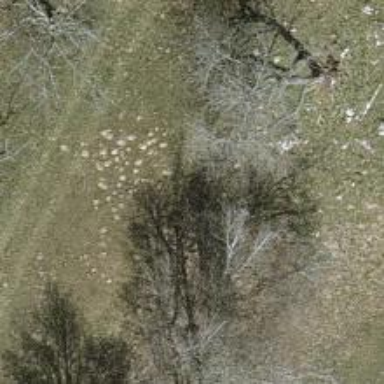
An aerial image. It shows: Single tag "natural: tree."